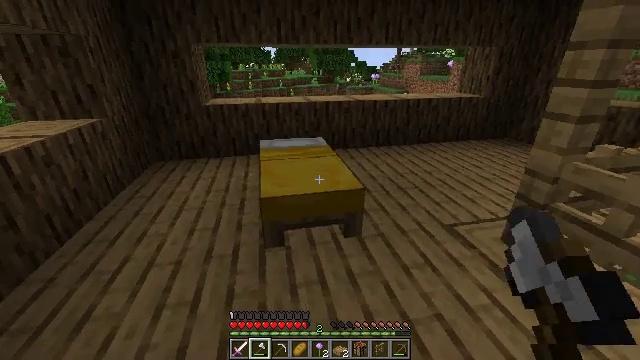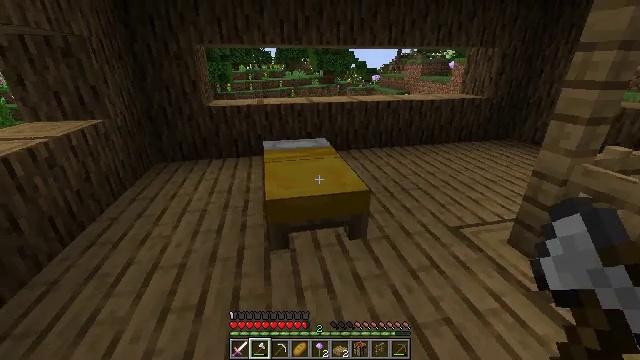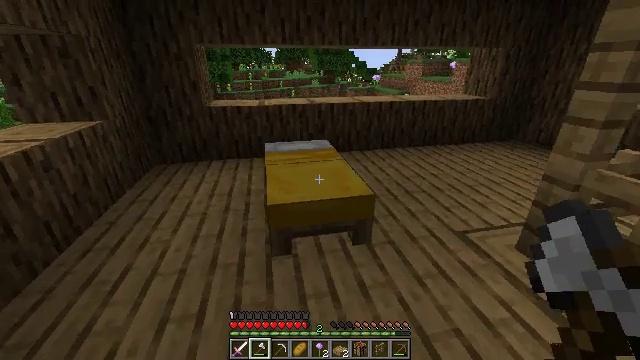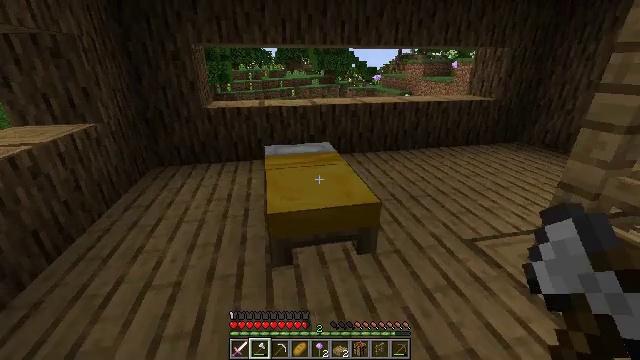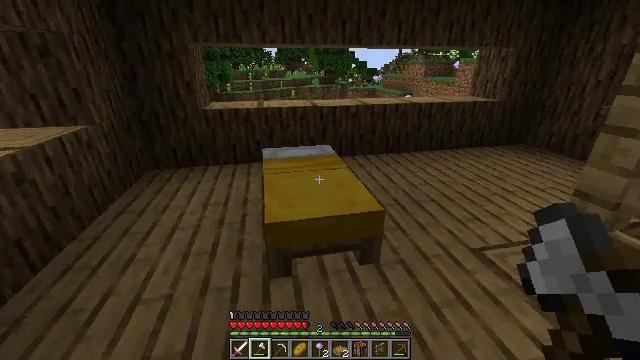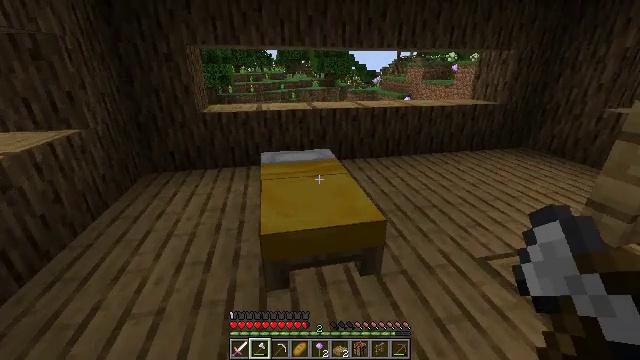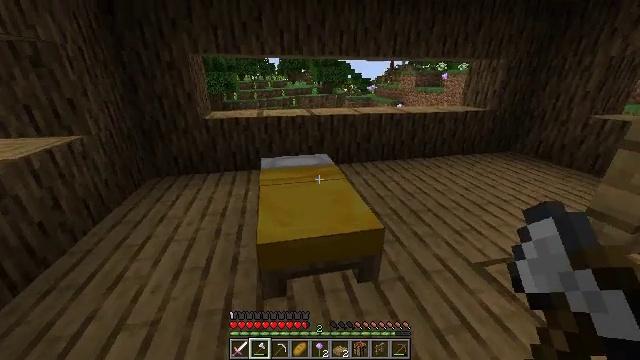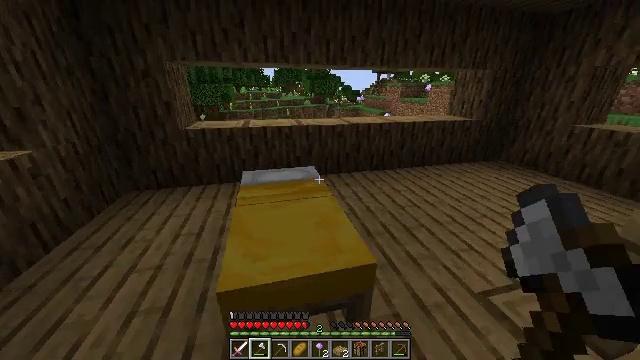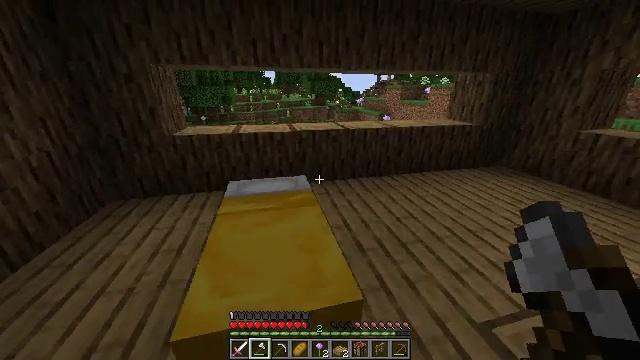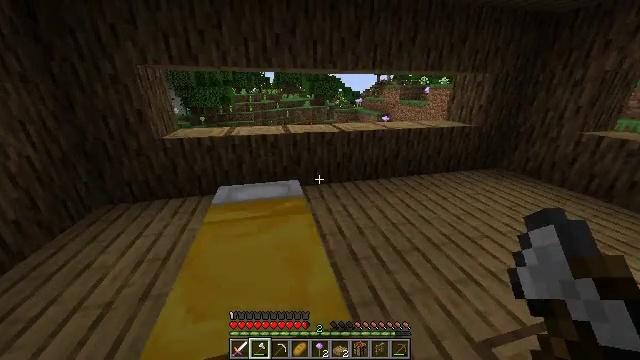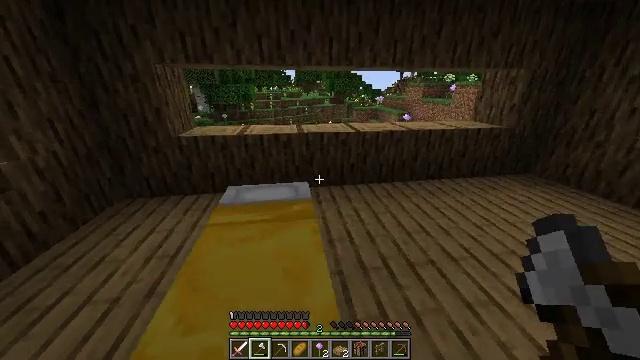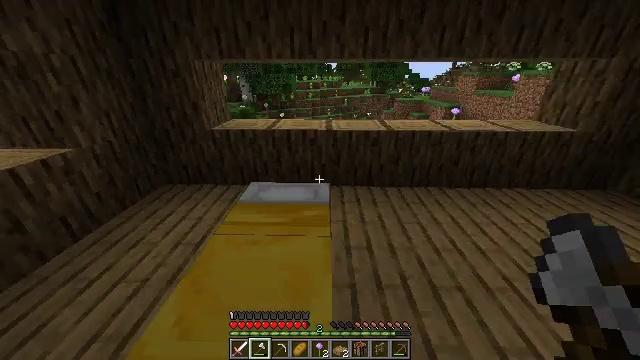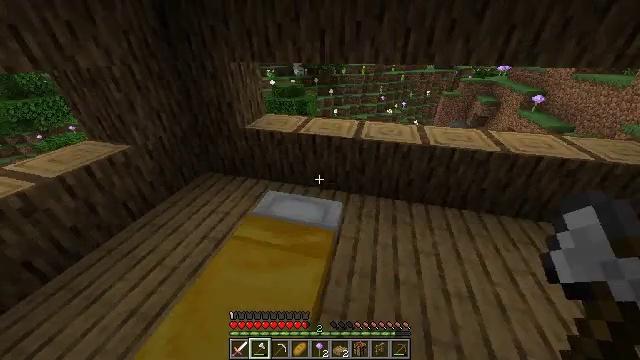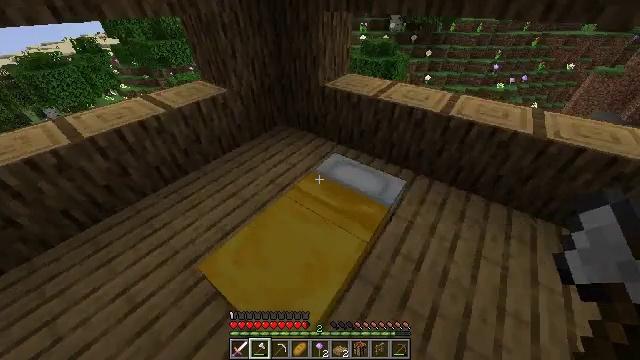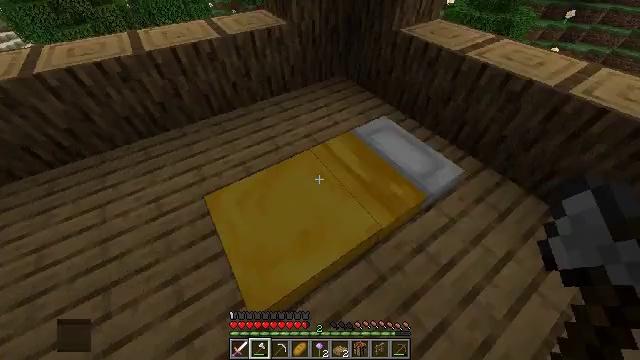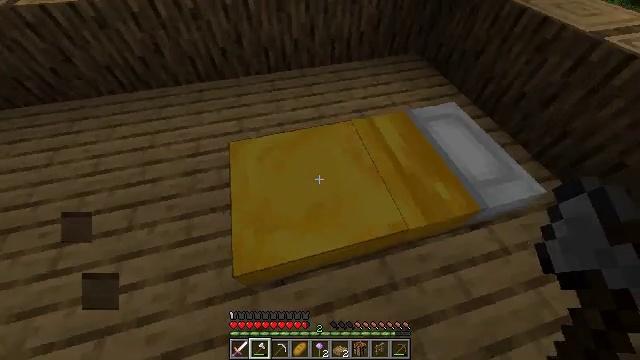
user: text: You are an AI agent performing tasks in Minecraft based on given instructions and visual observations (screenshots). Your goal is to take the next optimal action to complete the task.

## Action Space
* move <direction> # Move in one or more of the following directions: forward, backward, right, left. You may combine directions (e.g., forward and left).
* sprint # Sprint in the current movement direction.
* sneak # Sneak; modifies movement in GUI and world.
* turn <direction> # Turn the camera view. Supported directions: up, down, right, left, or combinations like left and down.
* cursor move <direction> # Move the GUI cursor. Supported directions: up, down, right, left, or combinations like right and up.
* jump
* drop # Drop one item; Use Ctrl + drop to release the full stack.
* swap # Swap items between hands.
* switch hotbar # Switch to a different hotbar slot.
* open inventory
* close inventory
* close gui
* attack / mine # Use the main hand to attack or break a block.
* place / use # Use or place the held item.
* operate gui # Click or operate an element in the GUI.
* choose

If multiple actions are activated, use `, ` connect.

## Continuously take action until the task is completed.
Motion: motion action
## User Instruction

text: Break the yellow bed.
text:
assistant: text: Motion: move forward
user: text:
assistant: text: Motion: move forward
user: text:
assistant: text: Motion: no_op
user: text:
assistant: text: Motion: move forward
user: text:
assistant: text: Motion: move forward
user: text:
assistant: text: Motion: move forward
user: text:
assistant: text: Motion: move forward and move right, turn right and up
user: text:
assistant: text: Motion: move forward and move right
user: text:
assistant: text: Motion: move forward and move right
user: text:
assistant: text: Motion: move forward and move right, turn left
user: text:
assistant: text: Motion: move forward and move right, turn left and down
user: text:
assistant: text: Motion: move forward and move right, turn left and down
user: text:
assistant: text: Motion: move forward, turn left and down
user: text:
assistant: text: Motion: move forward, turn left and down
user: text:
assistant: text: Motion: turn left and down
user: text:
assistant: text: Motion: turn left
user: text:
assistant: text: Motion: attack / mine
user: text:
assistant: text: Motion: attack / mine
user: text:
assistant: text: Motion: attack / mine
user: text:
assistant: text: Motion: attack / mine
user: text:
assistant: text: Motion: attack / mine
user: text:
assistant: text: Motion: turn left and up, attack / mine
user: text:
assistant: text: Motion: turn left and up, attack / mine
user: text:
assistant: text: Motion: attack / mine
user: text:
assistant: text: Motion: attack / mine
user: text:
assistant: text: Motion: attack / mine
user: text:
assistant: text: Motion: attack / mine